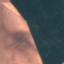
Label: AnnualCrop